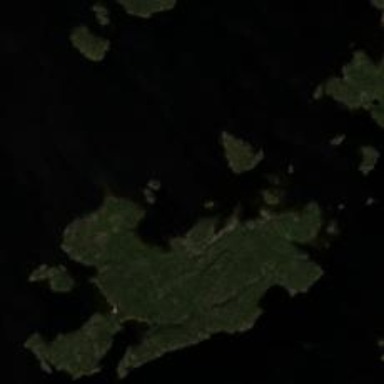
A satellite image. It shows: Islet surrounded by woodland.